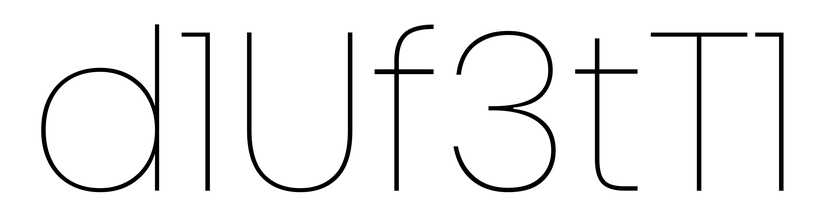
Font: Poppins-Thin